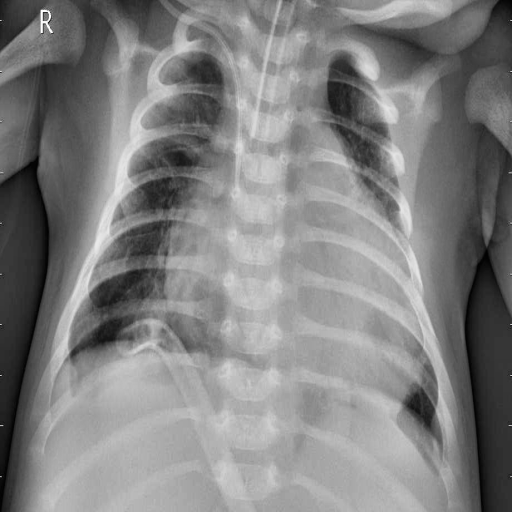
Finding: PNEUMONIA